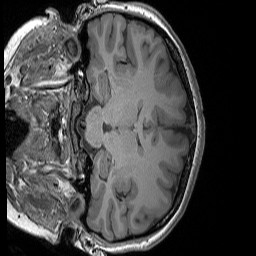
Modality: T1w
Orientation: coronal
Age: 19
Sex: female
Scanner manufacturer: siemens
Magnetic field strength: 3 T
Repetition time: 1.9 s
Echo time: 0.00302 s